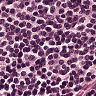
Metastatic tissue present: no